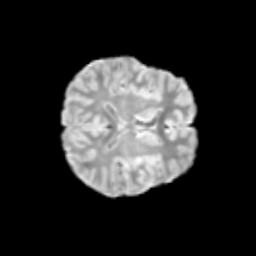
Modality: T2w
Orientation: axial
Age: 13
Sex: female
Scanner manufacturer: siemens
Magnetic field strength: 3 T
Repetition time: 3.8 s
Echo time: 0.07 s